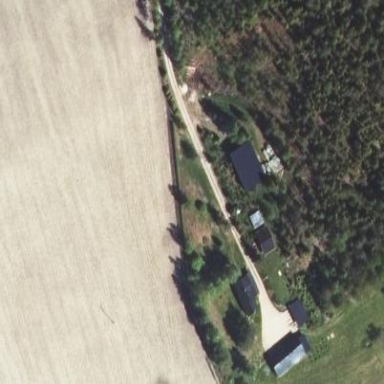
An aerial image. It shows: Farmyard area.